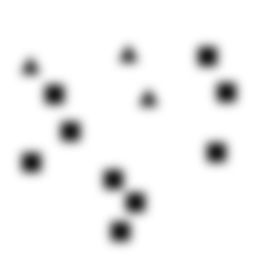
Squares: 9
Triangles: 3
Stars: 0
Total shapes: 12